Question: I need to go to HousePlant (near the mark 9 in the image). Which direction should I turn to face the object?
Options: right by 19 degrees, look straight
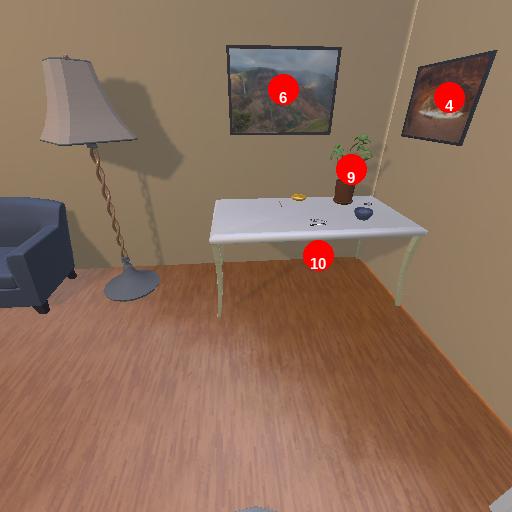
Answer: right by 19 degrees